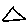
Label: triangle